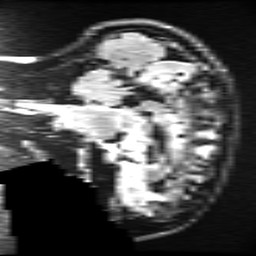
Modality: FLAIR
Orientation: sagittal
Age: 22
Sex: female
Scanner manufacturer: ge
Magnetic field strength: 3 T
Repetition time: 11 s
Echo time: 0.1497 s